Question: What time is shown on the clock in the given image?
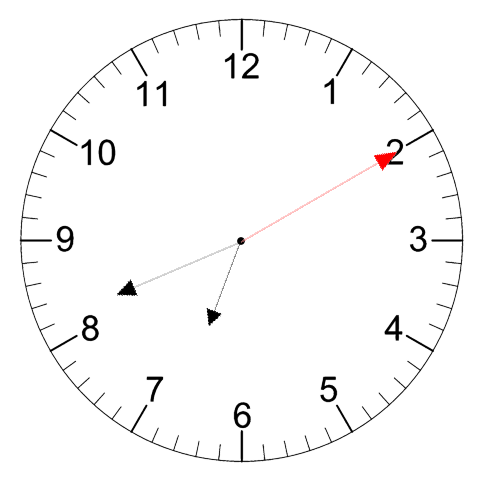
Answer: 06:41:10